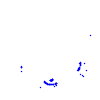
Particle: kaon